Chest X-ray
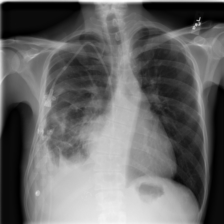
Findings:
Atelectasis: negative
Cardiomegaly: negative
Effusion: negative
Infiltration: negative
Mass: negative
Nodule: positive
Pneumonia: negative
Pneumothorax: negative
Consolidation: negative
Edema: negative
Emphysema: negative
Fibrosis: negative
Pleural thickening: negative
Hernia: negative